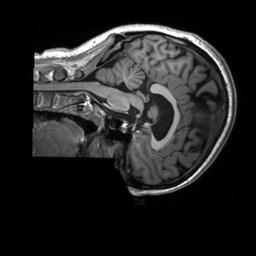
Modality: T1w
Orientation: sagittal
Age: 22
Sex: female
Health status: healthy
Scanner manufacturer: siemens
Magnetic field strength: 3 T
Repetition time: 2.53 s
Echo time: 0.00227 s